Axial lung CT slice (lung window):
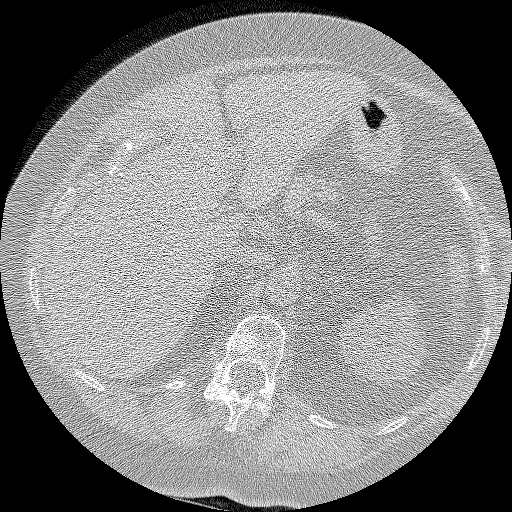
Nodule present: no